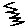
Label: zigzag